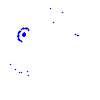
Particle: kaon